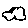
Label: cloud